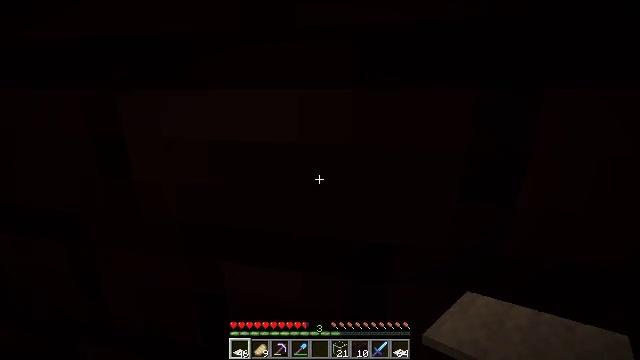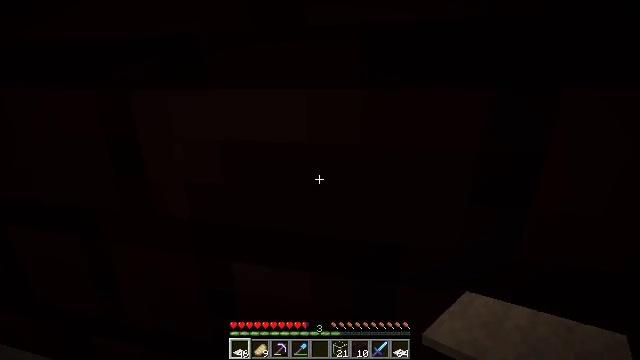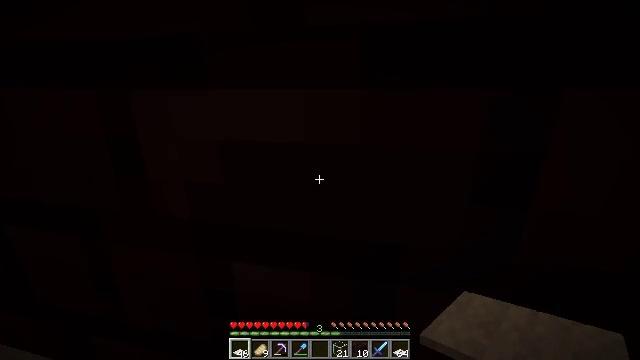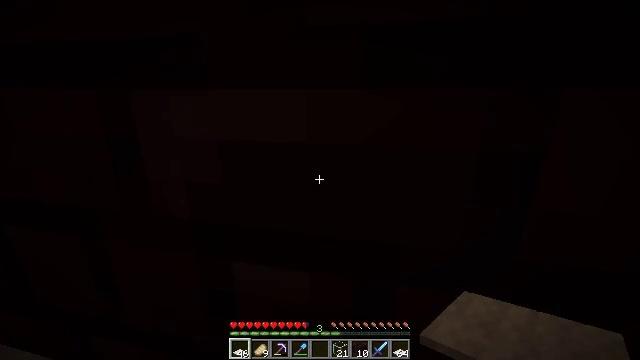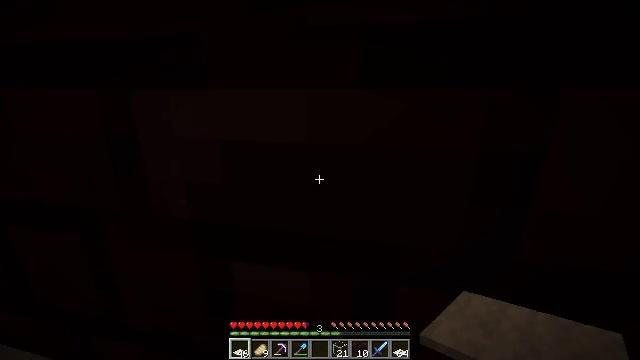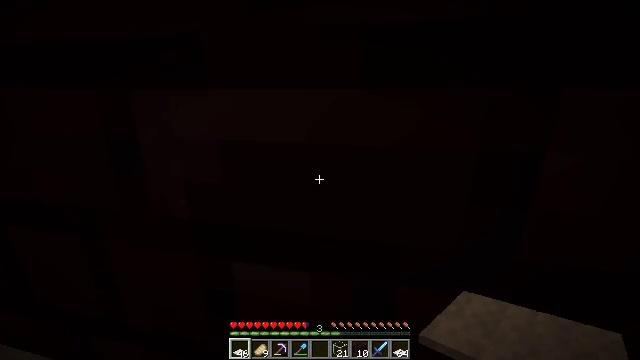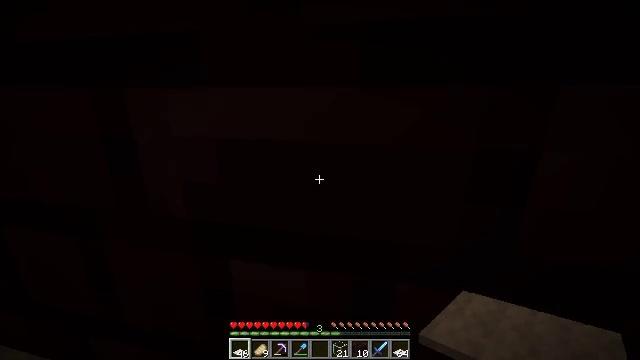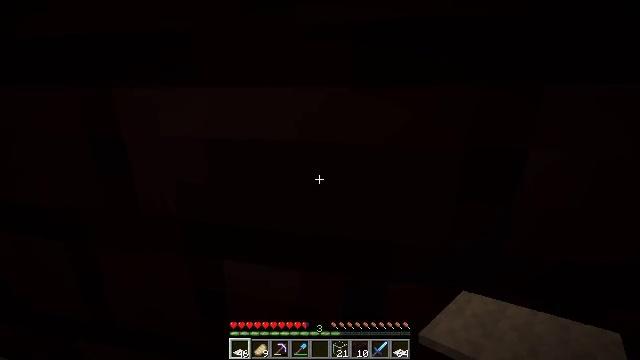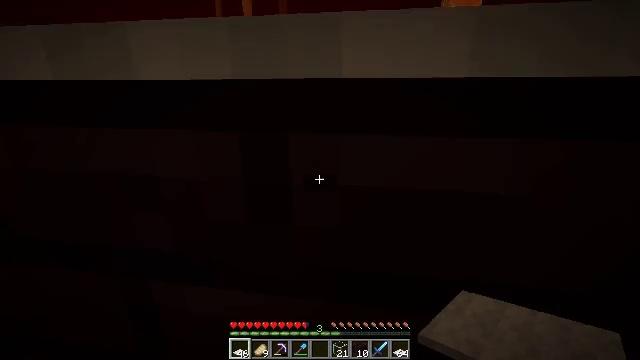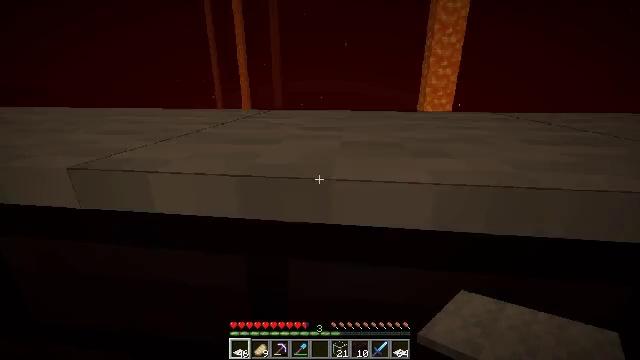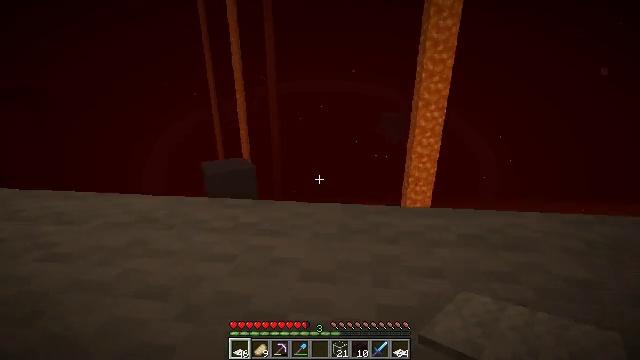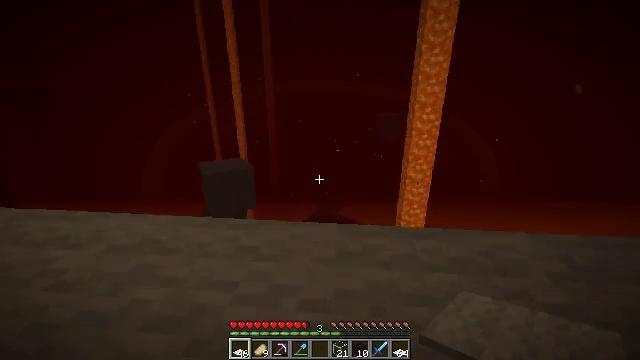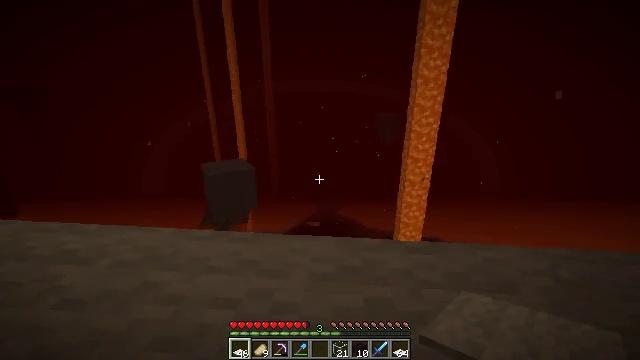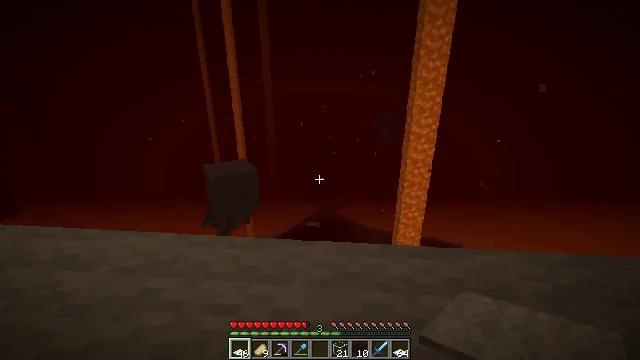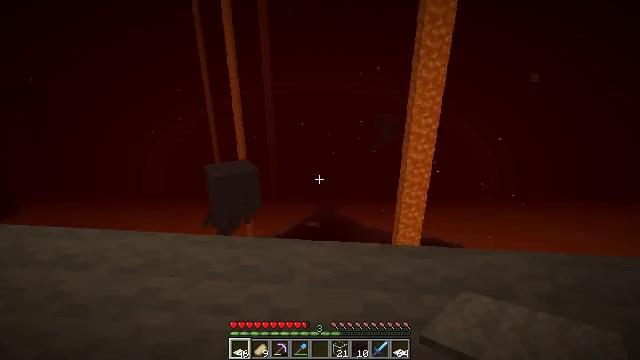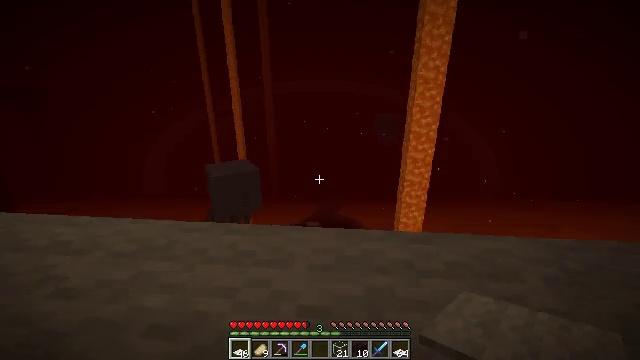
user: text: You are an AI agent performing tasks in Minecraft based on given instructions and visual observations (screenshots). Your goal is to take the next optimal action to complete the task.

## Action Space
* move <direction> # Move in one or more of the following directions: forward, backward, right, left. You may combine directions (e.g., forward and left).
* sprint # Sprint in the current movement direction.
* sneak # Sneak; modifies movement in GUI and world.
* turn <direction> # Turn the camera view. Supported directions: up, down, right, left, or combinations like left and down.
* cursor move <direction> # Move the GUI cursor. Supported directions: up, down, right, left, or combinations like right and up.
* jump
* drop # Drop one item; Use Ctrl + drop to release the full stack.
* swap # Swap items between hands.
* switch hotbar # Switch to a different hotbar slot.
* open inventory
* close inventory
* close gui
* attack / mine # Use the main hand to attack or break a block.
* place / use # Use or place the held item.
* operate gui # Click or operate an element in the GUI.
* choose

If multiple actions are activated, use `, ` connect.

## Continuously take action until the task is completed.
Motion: motion action
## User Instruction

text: Remove the fire source.
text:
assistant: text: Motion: turn left
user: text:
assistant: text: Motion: no_op
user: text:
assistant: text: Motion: no_op
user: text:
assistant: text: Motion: no_op
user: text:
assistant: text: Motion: no_op
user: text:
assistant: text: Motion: no_op
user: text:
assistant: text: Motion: turn right
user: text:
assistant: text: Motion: turn right, jump
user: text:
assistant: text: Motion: turn right, jump
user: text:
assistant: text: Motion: turn right, jump
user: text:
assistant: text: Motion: no_op
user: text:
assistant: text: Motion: no_op
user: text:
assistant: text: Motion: no_op
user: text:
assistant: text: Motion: no_op
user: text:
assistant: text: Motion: no_op
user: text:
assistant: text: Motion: no_op
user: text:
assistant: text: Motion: no_op
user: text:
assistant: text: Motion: no_op
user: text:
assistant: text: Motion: no_op
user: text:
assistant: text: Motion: no_op
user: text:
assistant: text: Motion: no_op
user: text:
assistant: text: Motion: no_op
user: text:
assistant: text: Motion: turn left
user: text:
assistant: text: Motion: turn left
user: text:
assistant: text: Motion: move left, turn left
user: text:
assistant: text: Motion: move forward and move left, turn left and up, jump
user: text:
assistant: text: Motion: move forward and move left, jump
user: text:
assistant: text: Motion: move forward and move left, jump
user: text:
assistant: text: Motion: move forward and move left, jump
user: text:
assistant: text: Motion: move forward and move left, turn left